Aerial crown-view tile of a tropical tree (Barro Colorado Island, Panama), acquired 20250512:
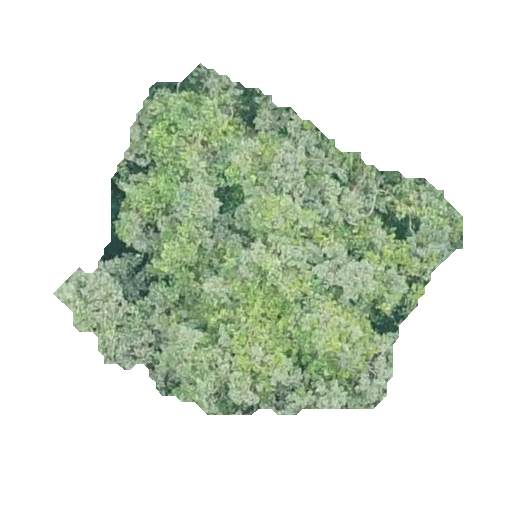
Species: Luehea seemannii
GBIF accepted scientific name: Luehea seemannii
Crown area: 131.742 m²